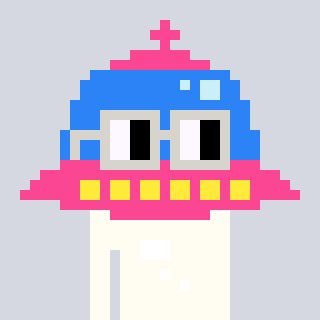
a pixel art character with square light gray glasses, a ufo-shaped head and a grayscale-colored body on a cool background